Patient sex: M
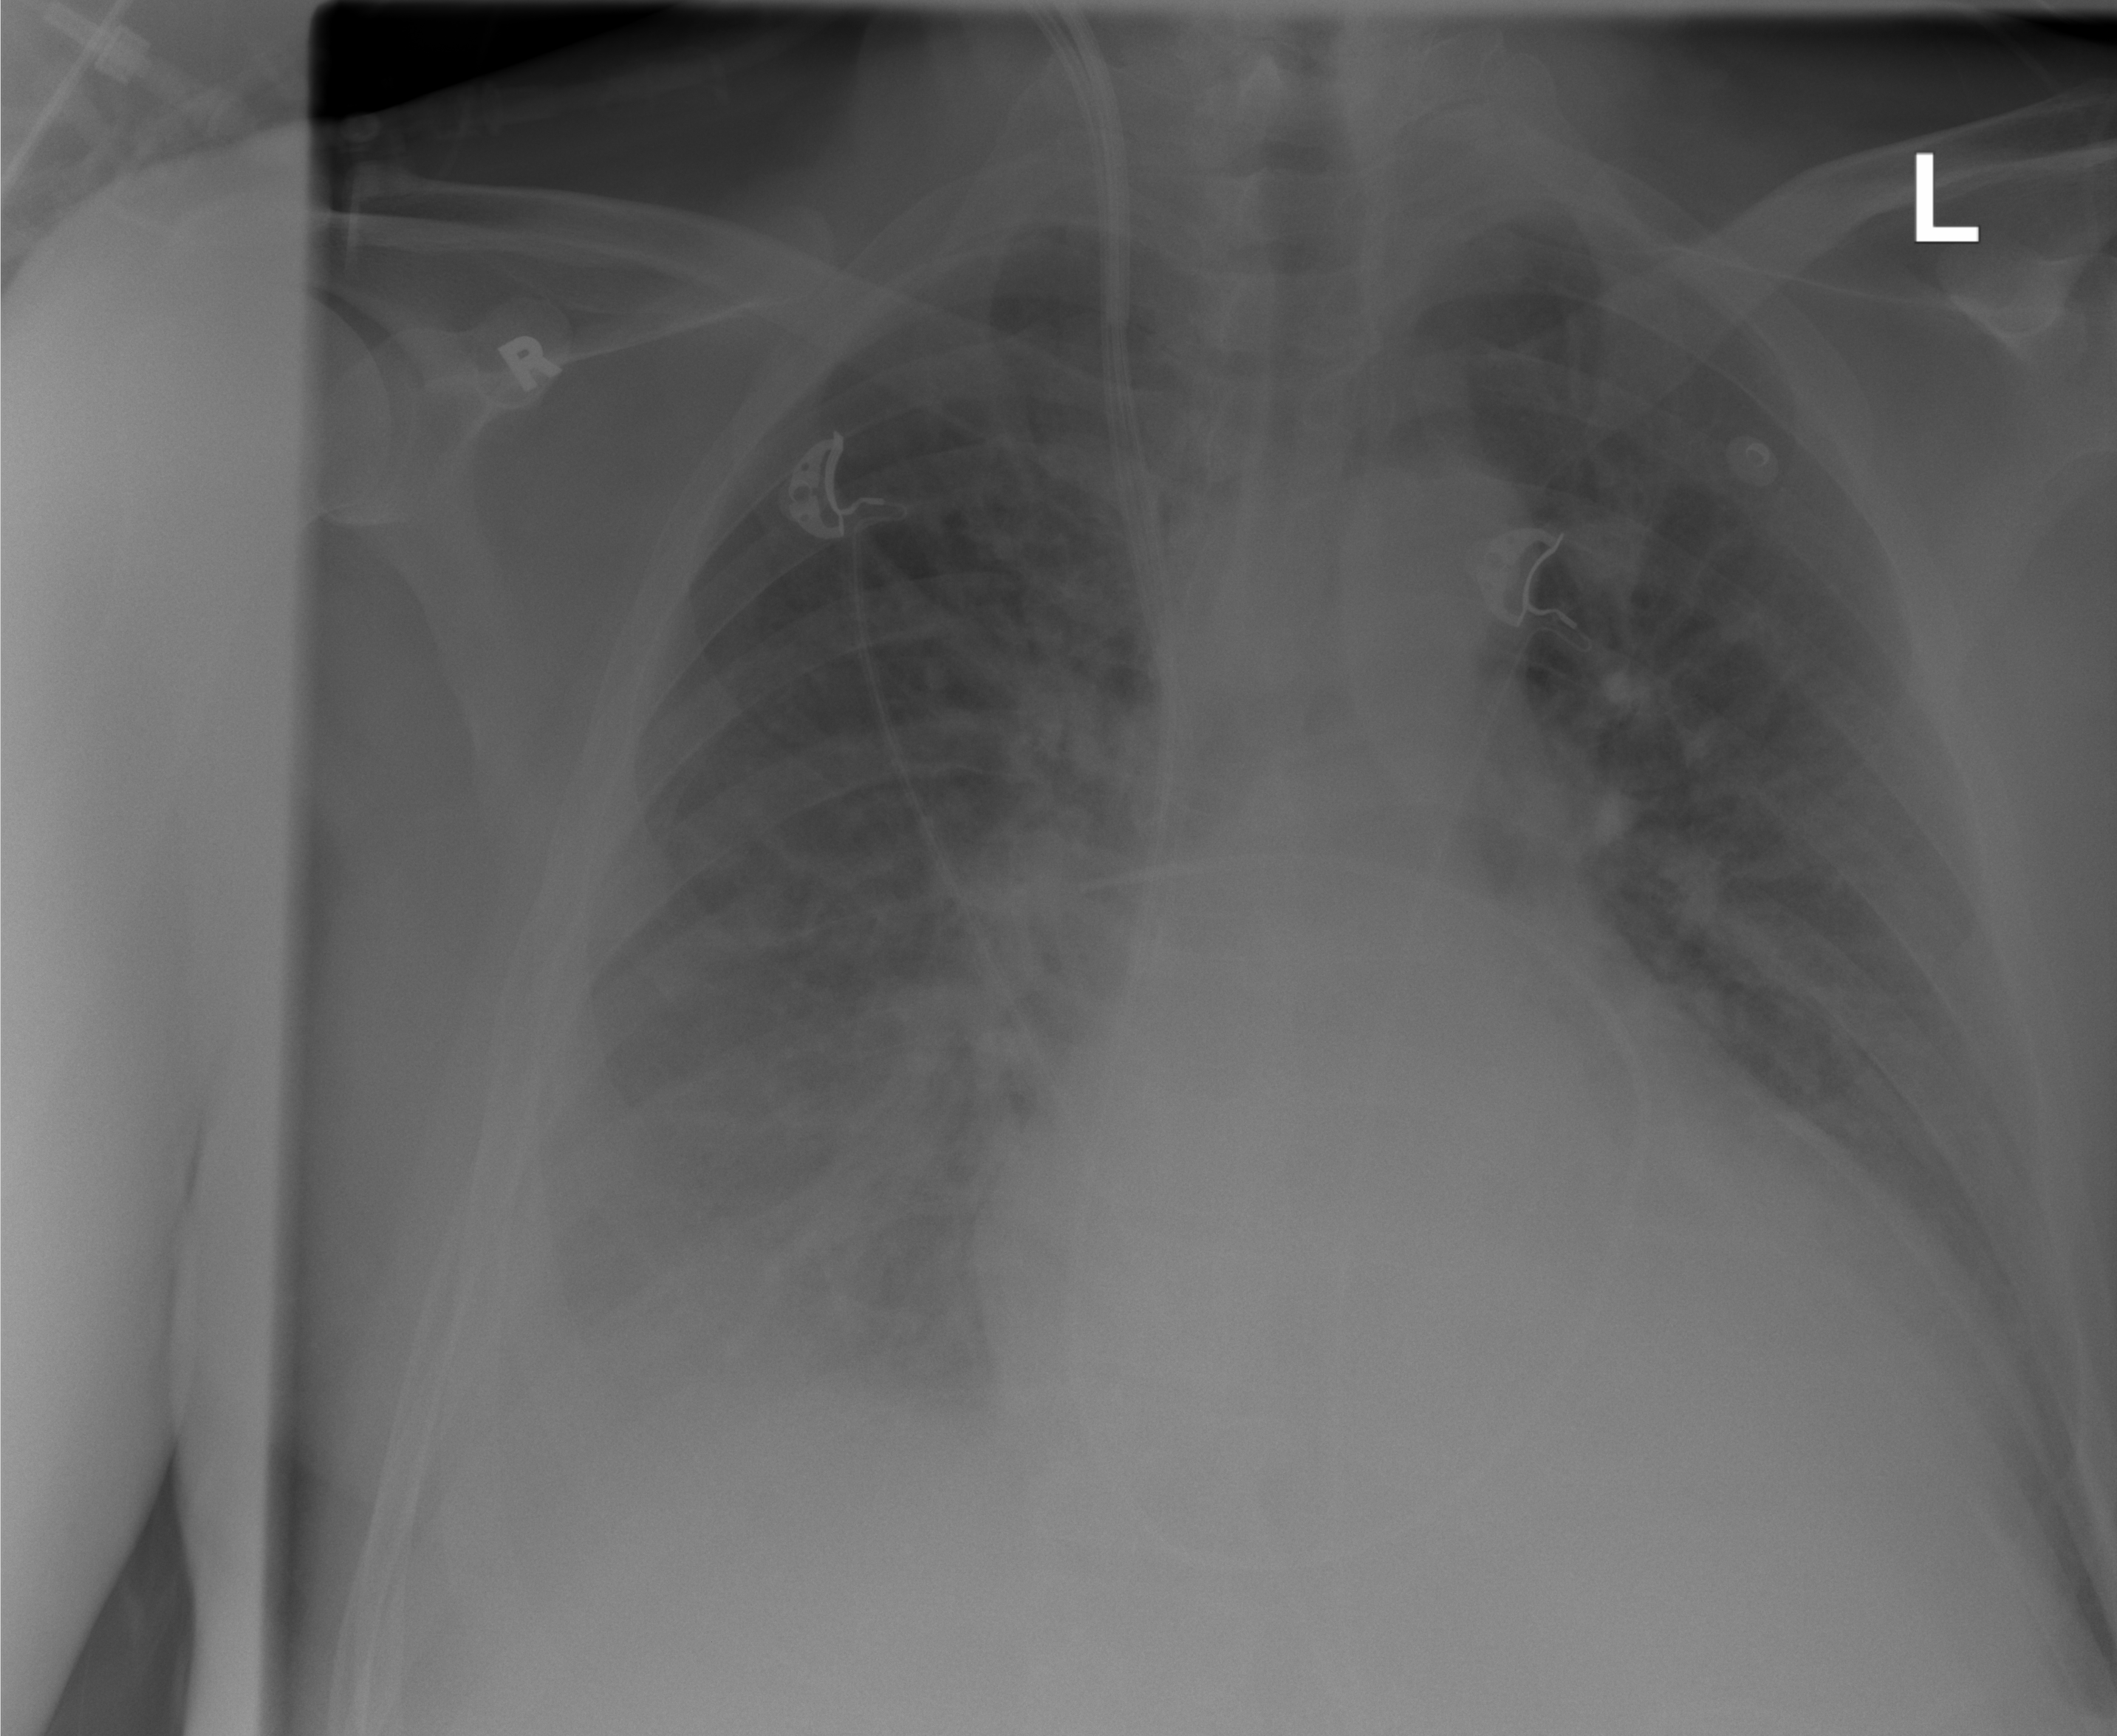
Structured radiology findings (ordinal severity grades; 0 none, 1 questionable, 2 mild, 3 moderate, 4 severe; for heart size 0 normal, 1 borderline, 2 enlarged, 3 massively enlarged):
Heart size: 2
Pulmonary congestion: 2
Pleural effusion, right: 3
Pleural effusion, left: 0
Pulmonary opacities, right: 0
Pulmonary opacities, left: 0
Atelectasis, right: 3
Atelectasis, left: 0